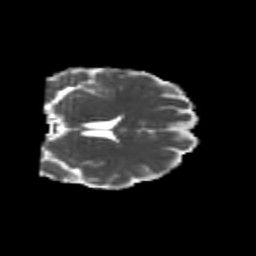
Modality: MD
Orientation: coronal
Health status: healthy
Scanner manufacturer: philips
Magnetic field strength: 3 T
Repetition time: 6.964 s
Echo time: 0.092 s